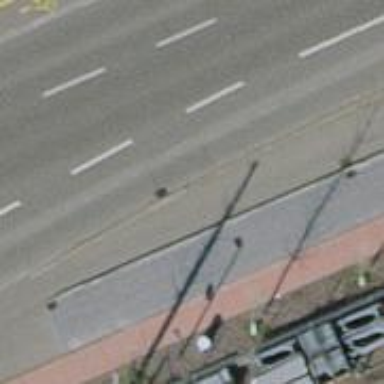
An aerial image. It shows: Primary highway with separate asphalt sidewalk.